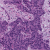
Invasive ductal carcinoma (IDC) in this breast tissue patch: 1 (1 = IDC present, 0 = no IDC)